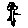
Label: flower